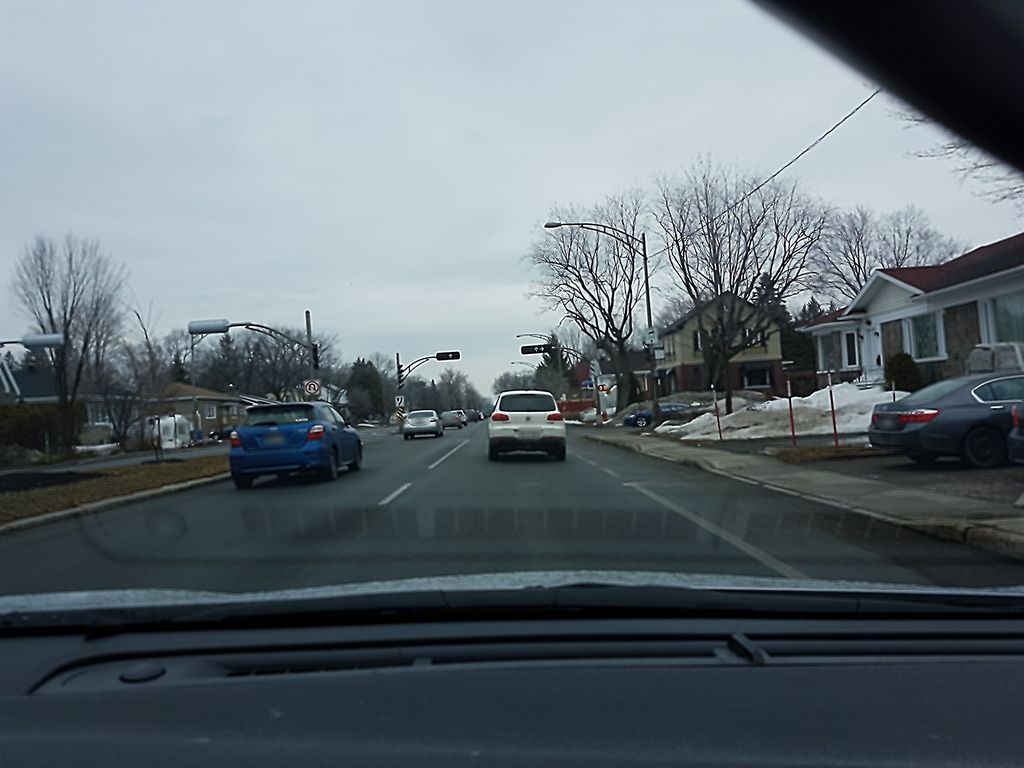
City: quebec_city